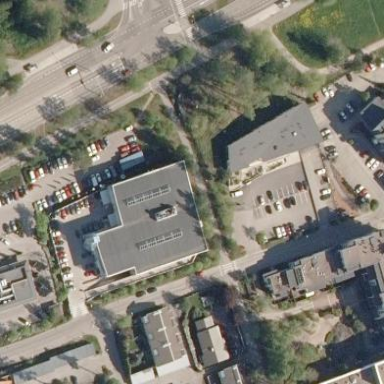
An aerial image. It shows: Building with car shop. The roof is made of tar paper.